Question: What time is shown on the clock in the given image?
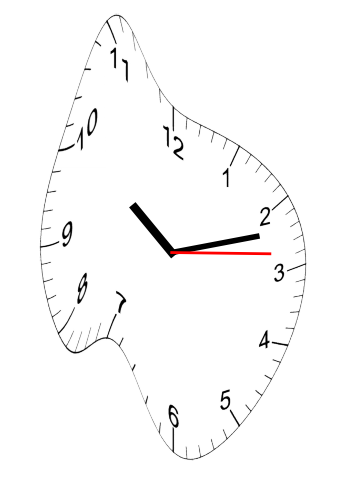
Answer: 10:12:14